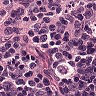
Metastatic tissue present: no